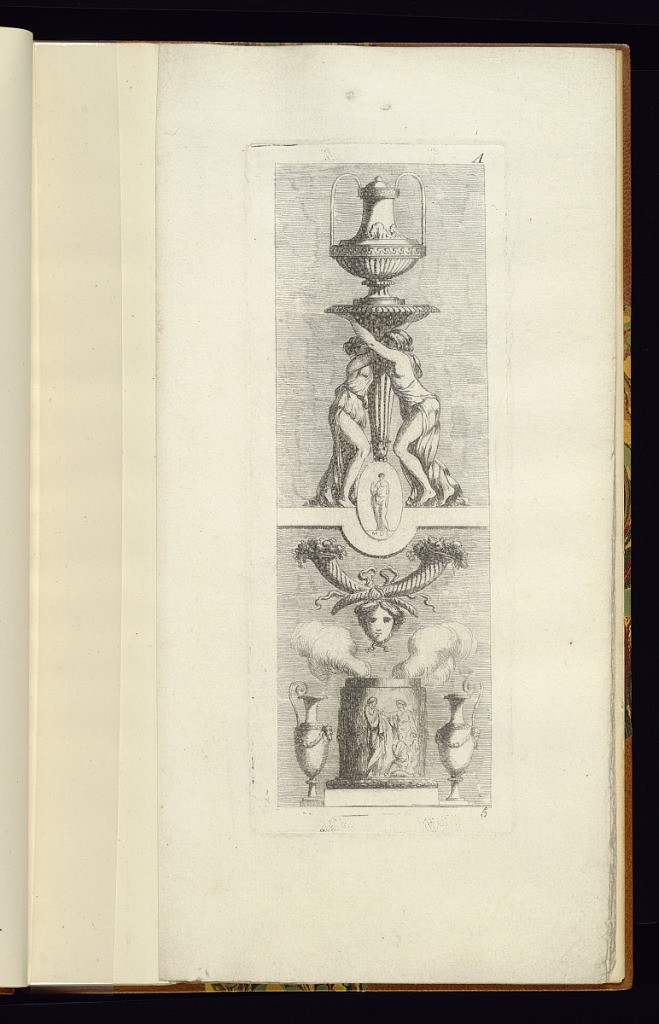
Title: Arabesque Design
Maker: Juste-François Boucher, French, 1736 – 1782
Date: ca. 1775
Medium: Etching on cream laid paper
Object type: Print
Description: Arabesque design divided in two registers. The lower section depicts a plinth with a relief of a sacrifice with vases on either side and a mascaron in front of crossed cornucopia above. The upper register represents two draped women leaning against a tapered column supporting a large two-handled lidded vase.